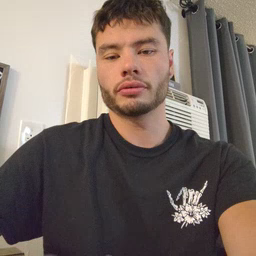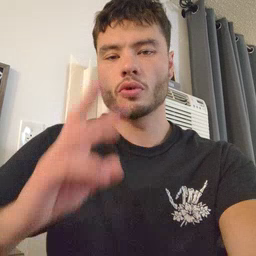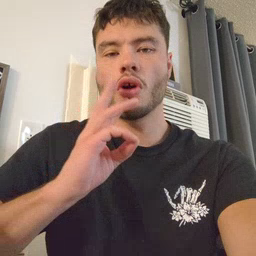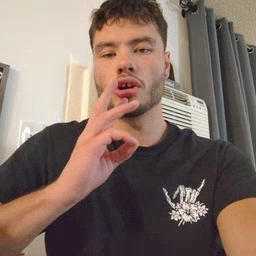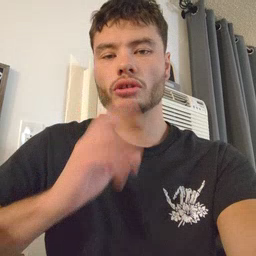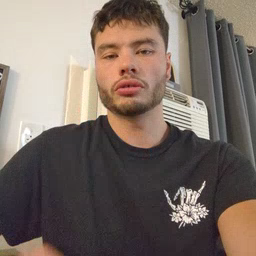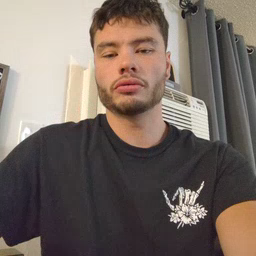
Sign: water